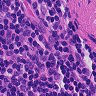
Metastatic tissue present: no